Aerial crown-view tile of a tropical tree (Barro Colorado Island, Panama), acquired 20240813:
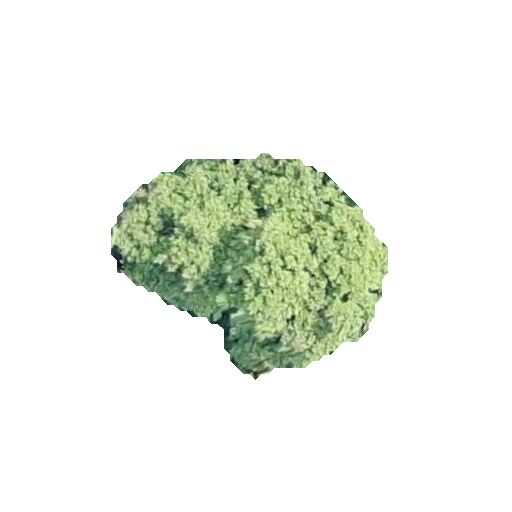
Species: Alseis blackiana
GBIF accepted scientific name: Alseis blackiana
Crown area: 63.097 m²